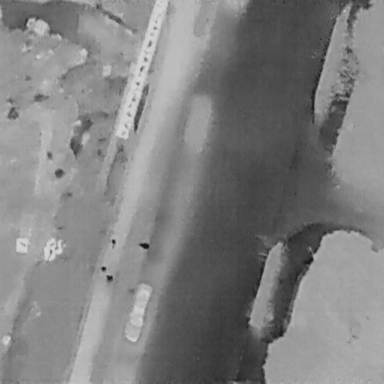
There are four objects shown in the infrared image, including three People, and a Car.